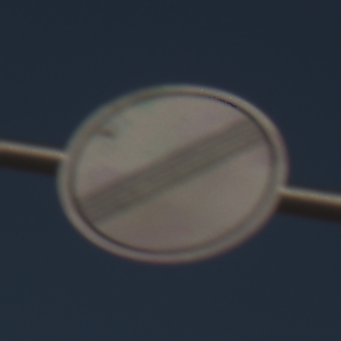
Verkehrszeichen: EndeSaemtlicherBegrenzungen
Umgebung: Outdoor, Nature
Tageszeit: MorningAfternoon
Wetter: PartlyCloudy
Licht: Natural
Jahreszeit: NotSpecified
Kontrast: HighContrast